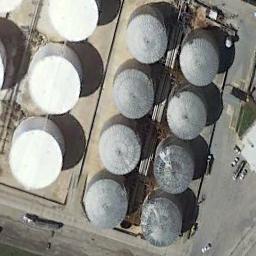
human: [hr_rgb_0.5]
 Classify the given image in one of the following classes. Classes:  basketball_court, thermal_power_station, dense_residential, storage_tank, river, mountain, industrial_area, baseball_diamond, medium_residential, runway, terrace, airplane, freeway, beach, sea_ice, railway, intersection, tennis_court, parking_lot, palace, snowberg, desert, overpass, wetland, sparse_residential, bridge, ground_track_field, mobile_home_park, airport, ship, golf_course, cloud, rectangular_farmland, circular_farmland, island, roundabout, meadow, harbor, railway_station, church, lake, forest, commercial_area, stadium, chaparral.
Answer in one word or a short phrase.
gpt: storage_tank